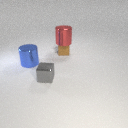
small brown rubber cube below large red metal cylinder